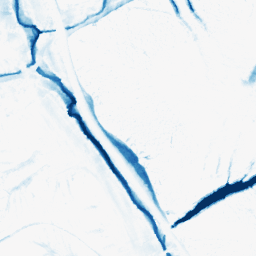
Category: morphological
Decomposition family: morphological
Decomposition parameters: operation: closing
size: 10
Upsampling method: regularized
Upsampling parameters: scale: 2
lambda_reg: 0.001
Upsampling scale: 2